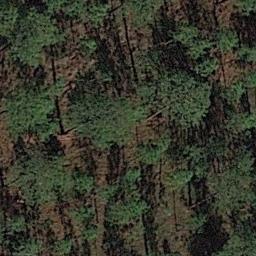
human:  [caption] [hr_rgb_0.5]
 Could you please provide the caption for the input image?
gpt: Many sparse green trees are in a forest .

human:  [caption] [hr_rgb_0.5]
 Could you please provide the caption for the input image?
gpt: The forest is on the bare land .

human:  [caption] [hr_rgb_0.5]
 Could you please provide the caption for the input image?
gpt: There is a bare land in this forest .

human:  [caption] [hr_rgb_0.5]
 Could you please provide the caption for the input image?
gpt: The forest has some sparse green trees randomly arranged and the forest soil is deep yellow .

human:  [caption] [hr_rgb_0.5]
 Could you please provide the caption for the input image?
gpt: A sparse forest with some green trees .